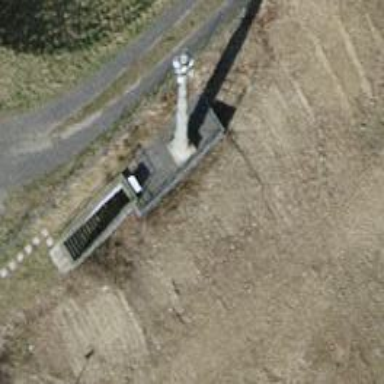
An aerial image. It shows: Communication tower.